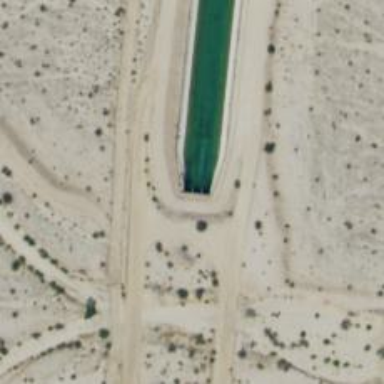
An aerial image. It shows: Culvert tunnel through water canal.